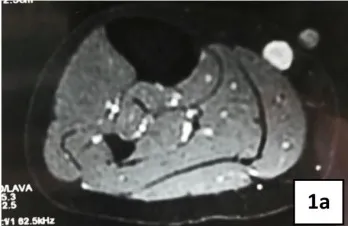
Case 1) a.
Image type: radiology (mri)